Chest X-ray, AP view. Patient: 45 years old, sex F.
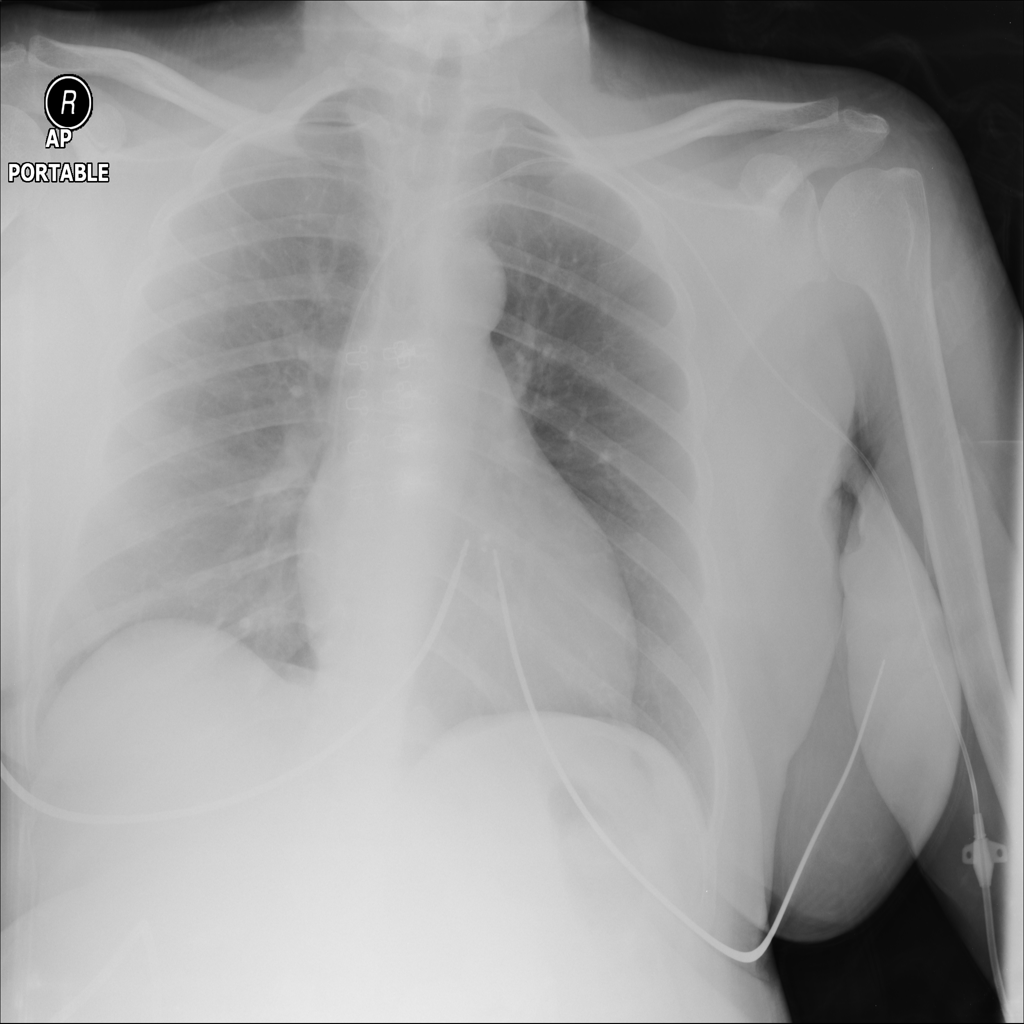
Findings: No Finding